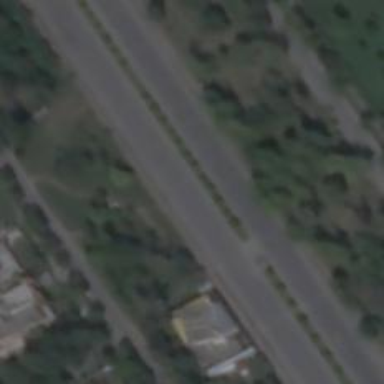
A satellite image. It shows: Primary link highway.